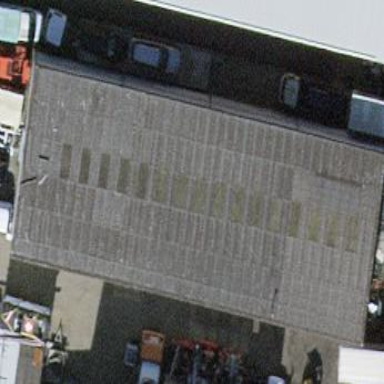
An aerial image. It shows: Industrial building.